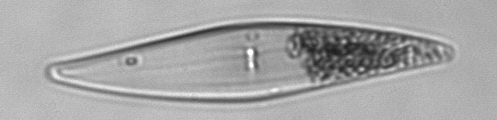
Label: Pleurosigma